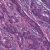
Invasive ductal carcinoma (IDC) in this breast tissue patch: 1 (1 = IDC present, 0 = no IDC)